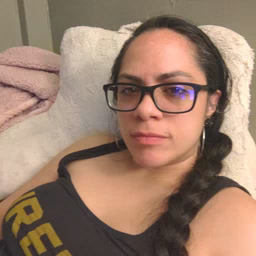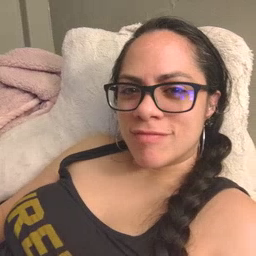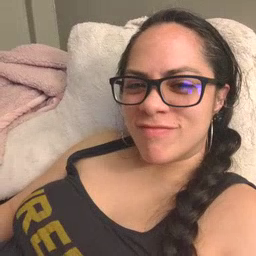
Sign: mitten